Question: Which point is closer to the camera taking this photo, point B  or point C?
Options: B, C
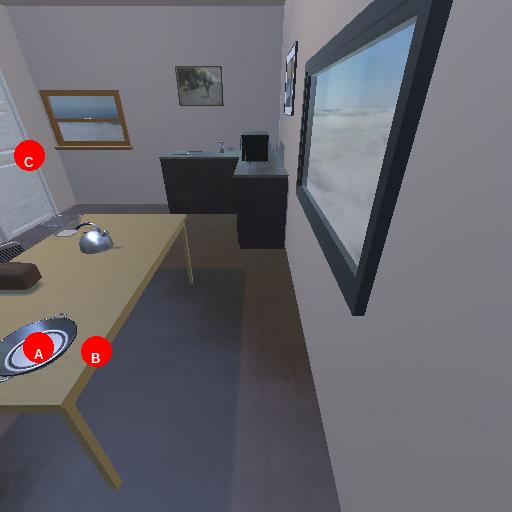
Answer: B